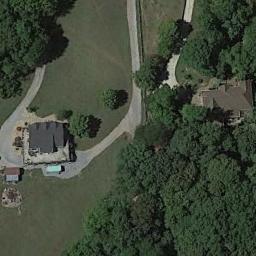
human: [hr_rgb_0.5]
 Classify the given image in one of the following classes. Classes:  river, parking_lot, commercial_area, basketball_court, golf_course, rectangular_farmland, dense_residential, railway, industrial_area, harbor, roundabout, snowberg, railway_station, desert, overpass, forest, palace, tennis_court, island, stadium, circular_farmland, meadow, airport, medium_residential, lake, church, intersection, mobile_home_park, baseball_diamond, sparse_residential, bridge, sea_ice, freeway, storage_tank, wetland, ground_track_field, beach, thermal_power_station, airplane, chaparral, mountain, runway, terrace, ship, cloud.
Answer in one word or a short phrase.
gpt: sparse_residential